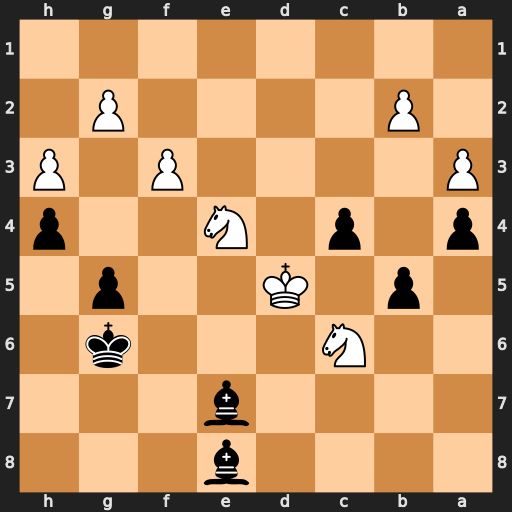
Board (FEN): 4b3/4b3/2N3k1/1p1K2p1/p1p1N2p/P4P1P/1P4P1/8
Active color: b
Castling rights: -
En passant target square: -
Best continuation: Bxc6+ Kxc6 b4 axb4 Bxb4